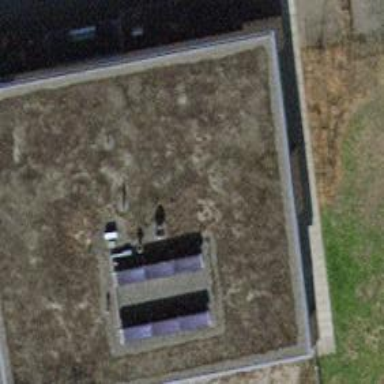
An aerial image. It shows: Veterinary facility.